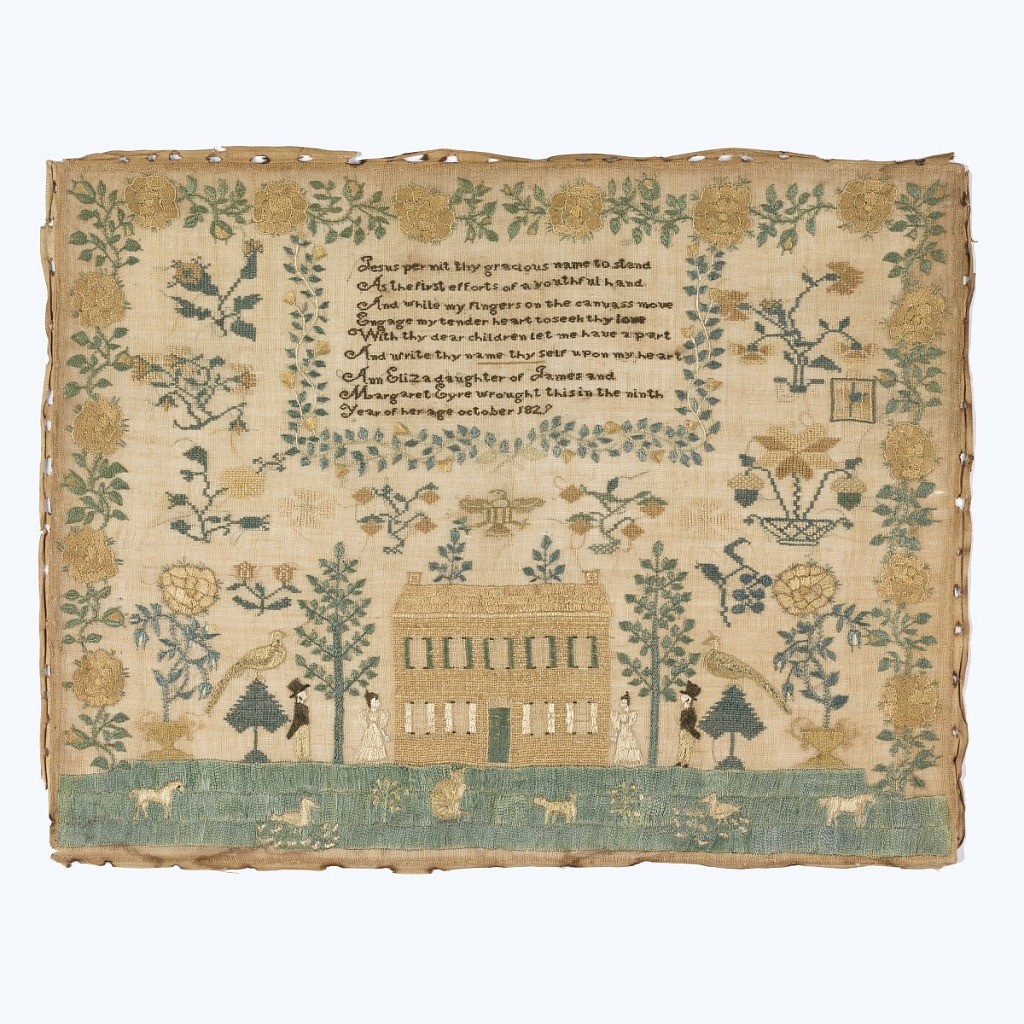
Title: Sampler
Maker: Ann Eliza Eyre, American
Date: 1827
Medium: silk embroidery on linen foundation Technique: embroidered in cross, stem, and satin stitches on plain weave foundation
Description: Male and female figures, trees, birds, and urns of flowers are symmetrically arranged on either side of a large house, with grass and domestic animals in front. A deep yellow rose border surrounds the sampler on three sides. In the upper half, a box framed by a smaller floral vine border contains a verse and inscription.
The verse reads:
Jesus permit thy gracious name to stand
As the first efforts of a youthful hand
And while my fingers on the canvass move
Engage my tender heart to see thy love
With thy dear children let me have a part
And write thy name thyself upon my heart